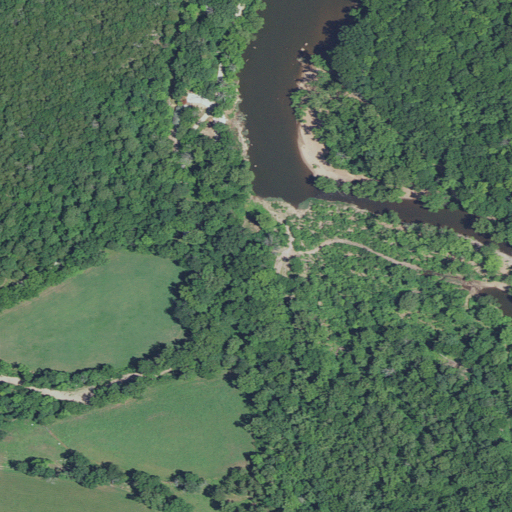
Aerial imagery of valley in Missouri named Wolf Hollow containing deciduous forest, open development, open water, evergreen forest, herbaceous wetlands, mixed forest, grassland, pasture, woody wetlands, and shrub